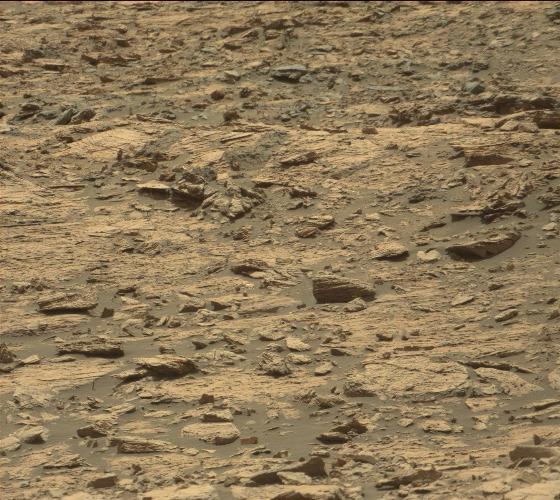
Terrain classes present: Bedrock, Gravel / Sand / Soil, Rock, Shadow